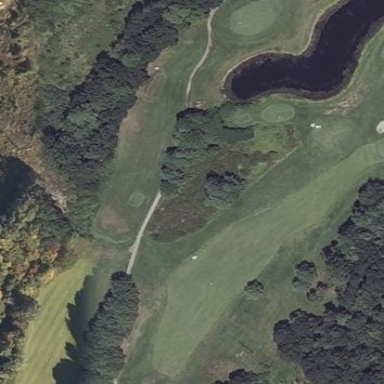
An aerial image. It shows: Golf fairway in the image.